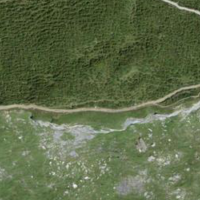
EUNIS habitat code: 26
Species observed at this site:
Arnica montana
Campanula barbata